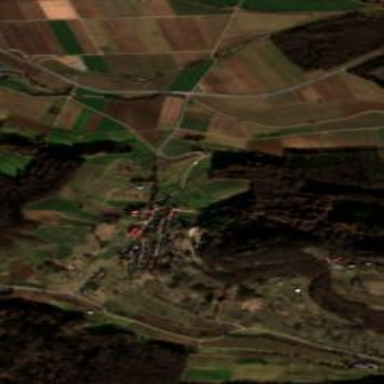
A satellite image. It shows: Village.